Question: I want to use a "grid system" to house my dynamically created controls (conditionally created, based on user selections) on a web page. I am creating an html table, the controls, and then adding the controls to the html table row cells.
The problem is that I want (similar to "Span" counts in WPF) to be able to span some controls over multiple cells, such as long strings.
This code:
'''
protected override void CreateChildControls()
{
base.CreateChildControls();
LiteralControl message = new LiteralControl();
message.Text = DisplayMessage;
Controls.Add(message);
int selectionMadeOnEditor = 0; // TODO: Make this dynamic; this is just for testing
HtmlTable tbl = null;
switch (selectionMadeOnEditor)
{
case 0:
tbl = GeneratePlatypoisons();
break;
case 1:
//Console.WriteLine(5);
break;
default:
tbl = GenerateMorayEelLikeElectricity();
break;
}
this.Controls.Add(tbl);
. . .
private HtmlTable GeneratePlatypoisons()
{
HtmlTable dynamicTable = new HtmlTable();
// Create Row 1
var row = new HtmlTableRow();
var cell1 = new HtmlTableCell();
var cell2 = new HtmlTableCell();
var cell3 = new HtmlTableCell();
var cell4 = new HtmlTableCell();
var cell5 = new HtmlTableCell();
var cell6 = new HtmlTableCell();
row.Cells.Add(cell1);
row.Cells.Add(cell2);
row.Cells.Add(cell3);
row.Cells.Add(cell4);
row.Cells.Add(cell5);
row.Cells.Add(cell6);
dynamicTable.Rows.Add(row);
// Populate row 1
LiteralControl section1Hdr = new LiteralControl("<h2>Section 1: Platypus Information</h2>");
LiteralControl section2Hdr = new LiteralControl("<h2>Section 2: PoisonToe Information</h2>");
cell1.Controls.Add(section1Hdr);
cell5.Controls.Add(section2Hdr);
// Create Row 2
var row2 = new HtmlTableRow();
var cell2_1 = new HtmlTableCell();
var cell2_2 = new HtmlTableCell();
var cell2_3 = new HtmlTableCell();
var cell2_4 = new HtmlTableCell();
var cell2_5 = new HtmlTableCell();
var cell2_6 = new HtmlTableCell();
row2.Cells.Add(cell2_1);
row2.Cells.Add(cell2_2);
row2.Cells.Add(cell2_3);
row2.Cells.Add(cell2_4);
row2.Cells.Add(cell2_5);
row2.Cells.Add(cell2_6);
dynamicTable.Rows.Add(row2);
// Populate Row 2
LiteralControl reqDateStr = new LiteralControl("PoisonToe Date:");
cell2_1.Controls.Add(reqDateStr);
boxRequestDate = new TextBox();
boxRequestDate.Text = DateTime.Today.ToShortDateString();
cell2_2.Controls.Add(boxRequestDate);
LiteralControl payAmtStr = new LiteralControl("Platypus Amount:");
cell2_3.Controls.Add(payAmtStr);
boxPaymentAmount = new TextBox();
cell2_4.Controls.Add(boxPaymentAmount);
LiteralControl reqNameStr = new LiteralControl("PoisonToe Name:");
cell2_5.Controls.Add(reqNameStr);
boxRequestorName = new TextBox();
cell2_6.Controls.Add(boxRequestorName);
// Populate row 3
// Populate row 4
// Populate row 5
// Populate row 6
// Populate row 7
return dynamicTable;
}
'''
I added the literal controls/strings to cell1 and cell5:
'''
cell1.Controls.Add(section1Hdr);
cell5.Controls.Add(section2Hdr);
'''
...in the hopes that the first one would span cells 1 through 4, and the second one would span cell 5 and 6, but no go, as you can see here:

What do I need to do to allow these strings to stretch out horizontally, rather than cram themselves to crampiness, leading to my crabbiness?
## UPDATE
Using Malachi's accepted answer, I was able to sveltify my Row 1 code (Row 2 remains the same):
'''
// Create Row 1
var row = new HtmlTableRow();
var cell1 = new HtmlTableCell();
var cell2 = new HtmlTableCell();
row.Cells.Add(cell1);
row.Cells.Add(cell2);
dynamicTable.Rows.Add(row);
// Populate row 1
LiteralControl section1Hdr = new LiteralControl("<h2>Section 1: Platypus Information</h2>");
LiteralControl section2Hdr = new LiteralControl("<h2>Section 2: PoisonToe Information</h2>");
cell1.ColSpan = 4;
cell2.ColSpan = 2;
cell1.Controls.Add(section1Hdr);
cell2.Controls.Add(section2Hdr);
'''
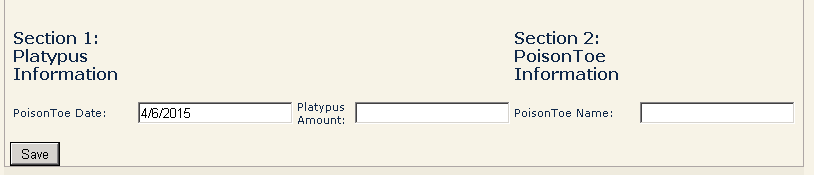
Answer: In an HTML Table you can actually code this like so:
'''
<table>
<tr>
<td colspan="4">
Platypus Information
</td>
<td colspan="2">
PoisonToe Information
</td>
</tr>
<tr>
<td>Poison Toe Date</td>
<td><textBox /></td>
<td>Platypus Amount</td>
<td><textBox/></td>
<td>Poison Toe Name</td>
<td><textBox /></td>
</tr>
</table>
'''
There is an Attribute that you can give your Cell
'''
var cell1 = new HtmlTableCell();
cell1.ColSpan = 4;
row.Cells.Add(cell1);
'''
the ColSpan Property assigns the Attribute when the HTML is rendered by the Server.